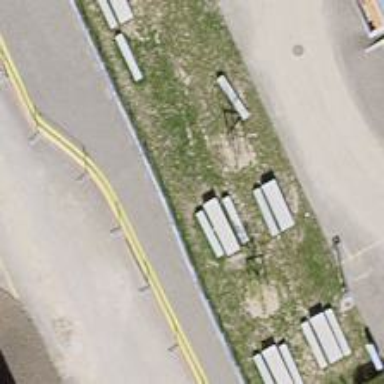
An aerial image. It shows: Picnic table located in leisure land area.